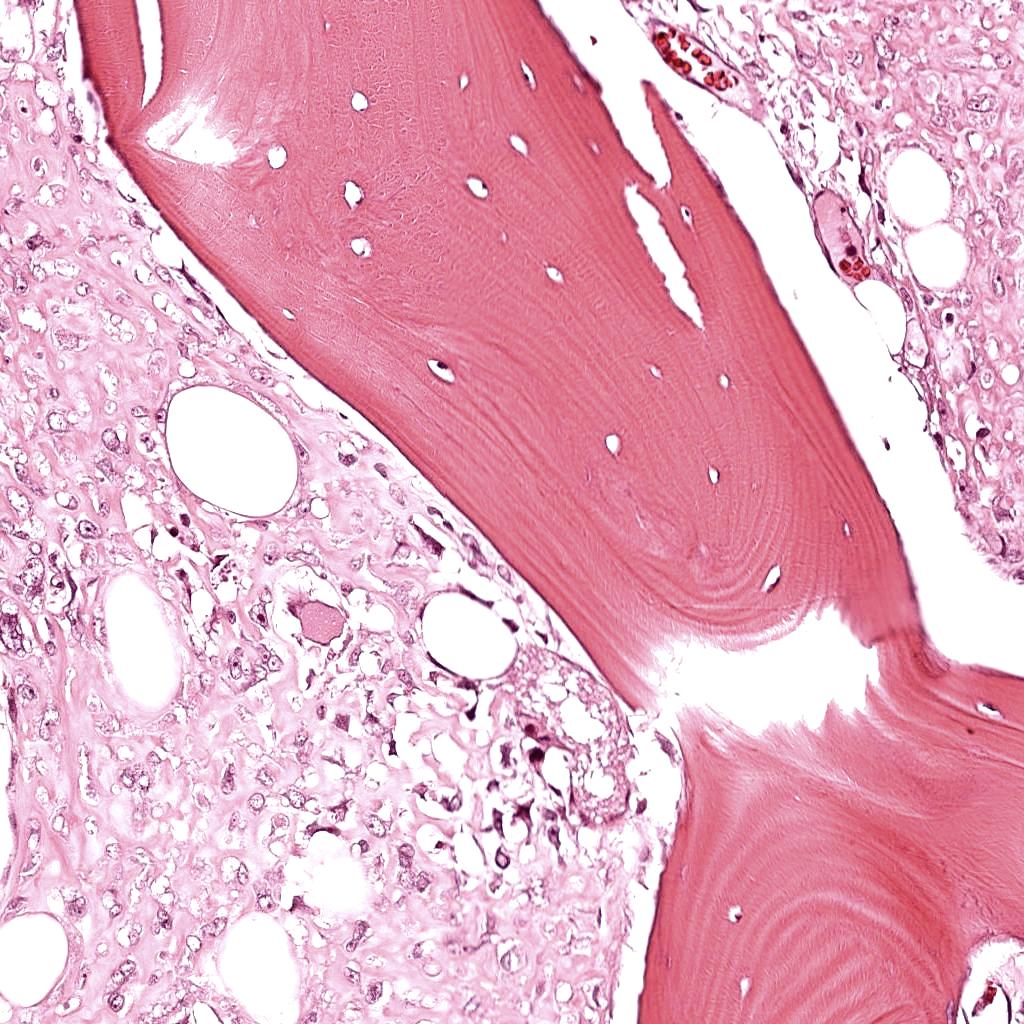
Label: Viable